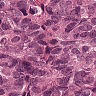
Metastatic tissue present: yes